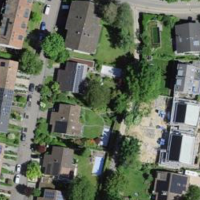
EUNIS habitat code: 55
Species observed at this site:
Allium ursinum
Sitta europaea